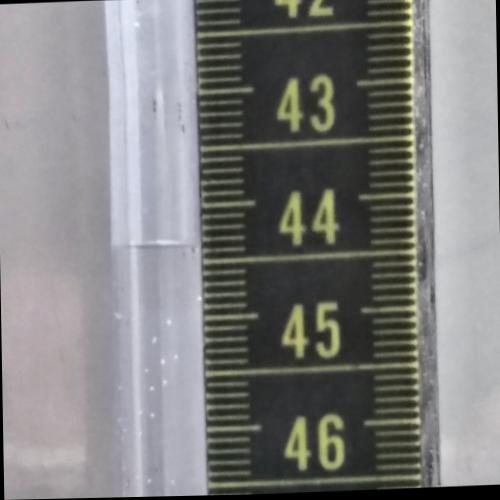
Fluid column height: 44.3 cm